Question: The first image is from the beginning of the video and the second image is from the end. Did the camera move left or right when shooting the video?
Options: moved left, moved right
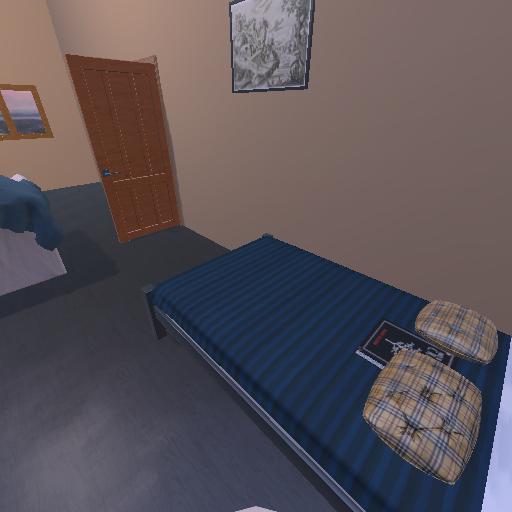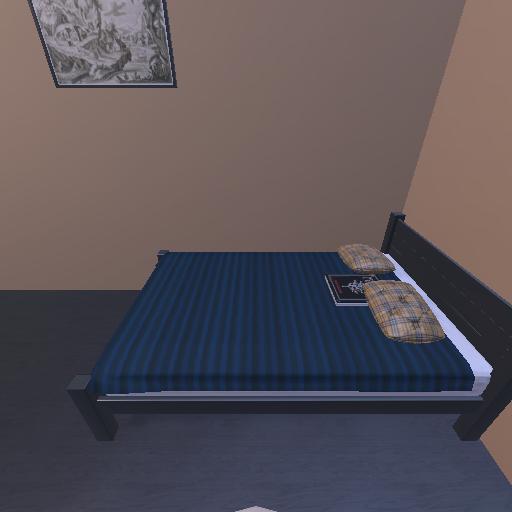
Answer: moved left